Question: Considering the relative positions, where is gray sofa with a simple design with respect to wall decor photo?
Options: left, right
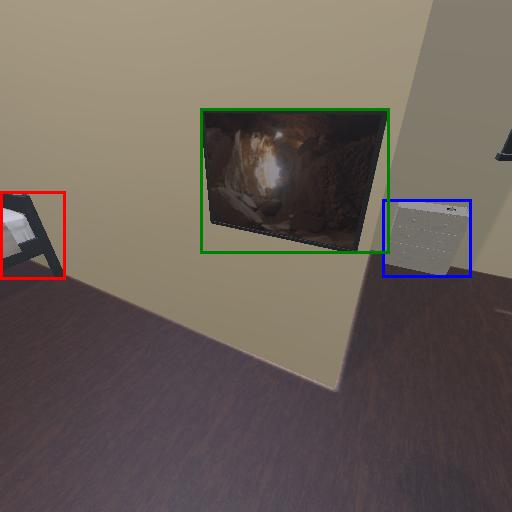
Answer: left